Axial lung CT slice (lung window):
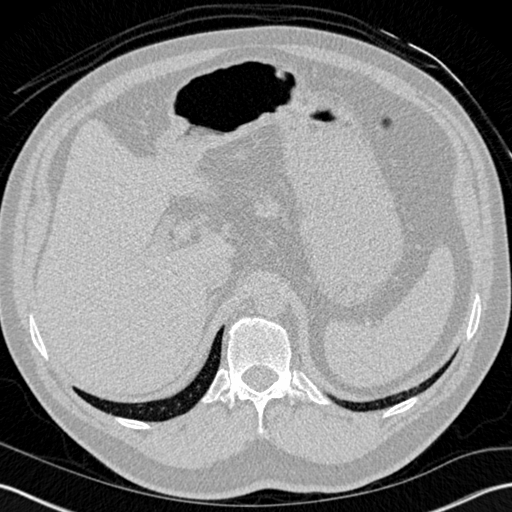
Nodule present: no